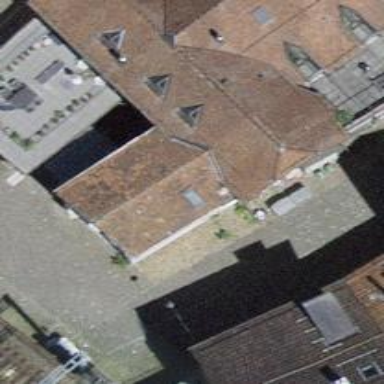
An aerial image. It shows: Gabled-roof building with apartments. The roof is covered with roof tiles.